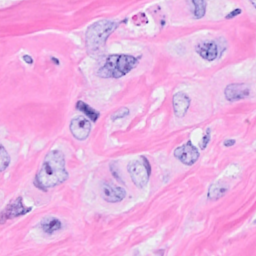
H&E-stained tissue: Breast